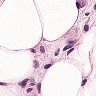
Metastatic tissue present: yes